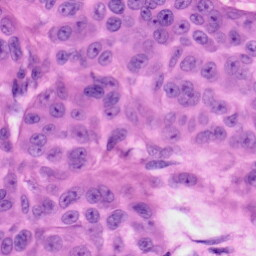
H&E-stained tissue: Skin